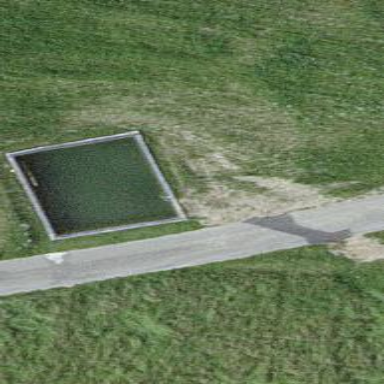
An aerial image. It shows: Emergency water tank in natural water setting.